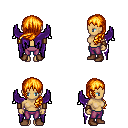
a pixel art fantasy rpg character, female body template, human, tanned skin, purple wings, magenta pants, light blonde left-swept hairstyle, leather bracers, brown shoes, four views (front, back, left, right), 2x2 character sprite sheet, small pixel art, hard edges, no anti-aliasing